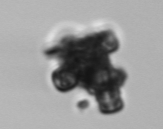
Label: Delphineis